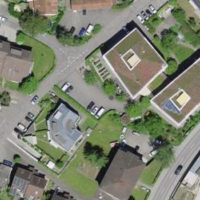
EUNIS habitat code: 54
Species observed at this site:
Anacamptis pyramidalis
Vicia sepium